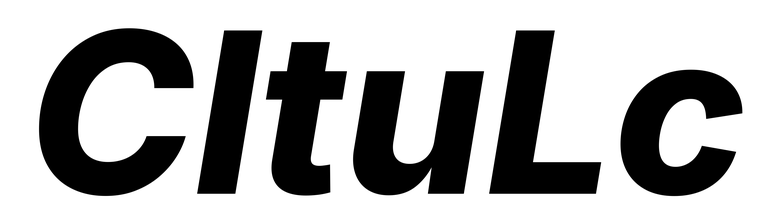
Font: Inter-Italic_ExtraBold_Italic